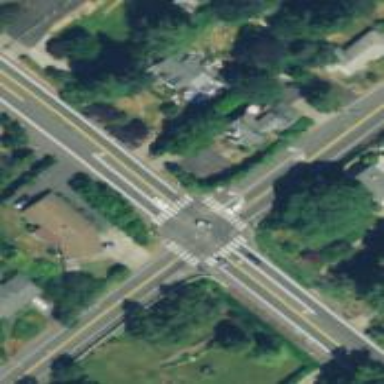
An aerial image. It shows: Crossing road.